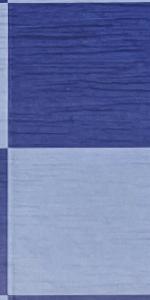
Label: Empty